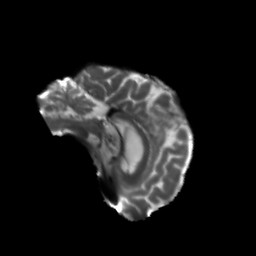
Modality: T2w
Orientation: sagittal
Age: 68
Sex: female
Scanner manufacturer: siemens
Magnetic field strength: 3 T
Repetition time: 5.25 s
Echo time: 0.08 s